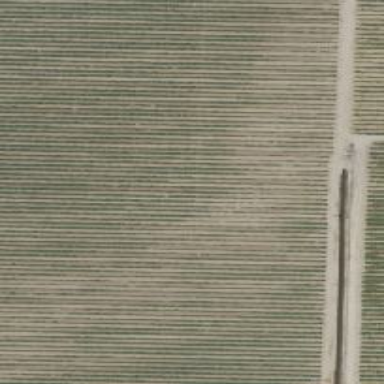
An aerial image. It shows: Beautiful vineyard in the countryside.